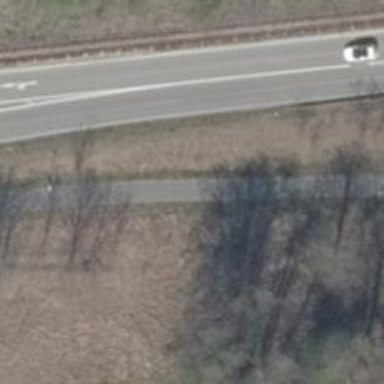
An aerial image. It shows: Asphalt path.